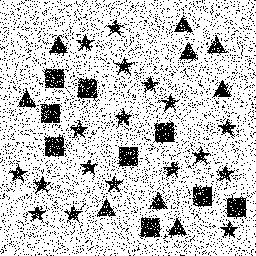
Squares: 9
Triangles: 9
Stars: 18
Total shapes: 36